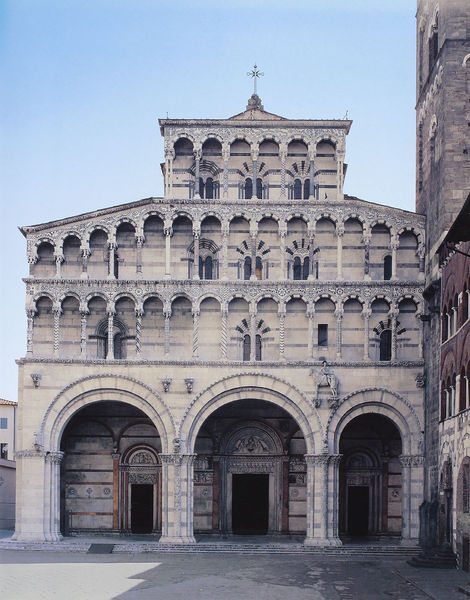
Titel: Westfassade
Standort: Lucca, S. Martino (EU - I)
Schlagwörter: fenster, grau, pfeiler, schwarz, straße, säule, säulen, gebäude, haus, architektur, stein, kirche, figur, renaissance, pferd, vorbau, spanien, ansicht, bogen, fassade, italien, rundbogen, tor, foto, fotografie, bögen, außen, kreuz, religion, schweden, rom, portal, zwerggalerie, siena, florenz, sakral, christentum, sakralbau, bauwerk, tympanon, außenansicht, fassadenansicht, teil, narthex, längsschiff, vierstöckig, zympanon, orvieto